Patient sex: M
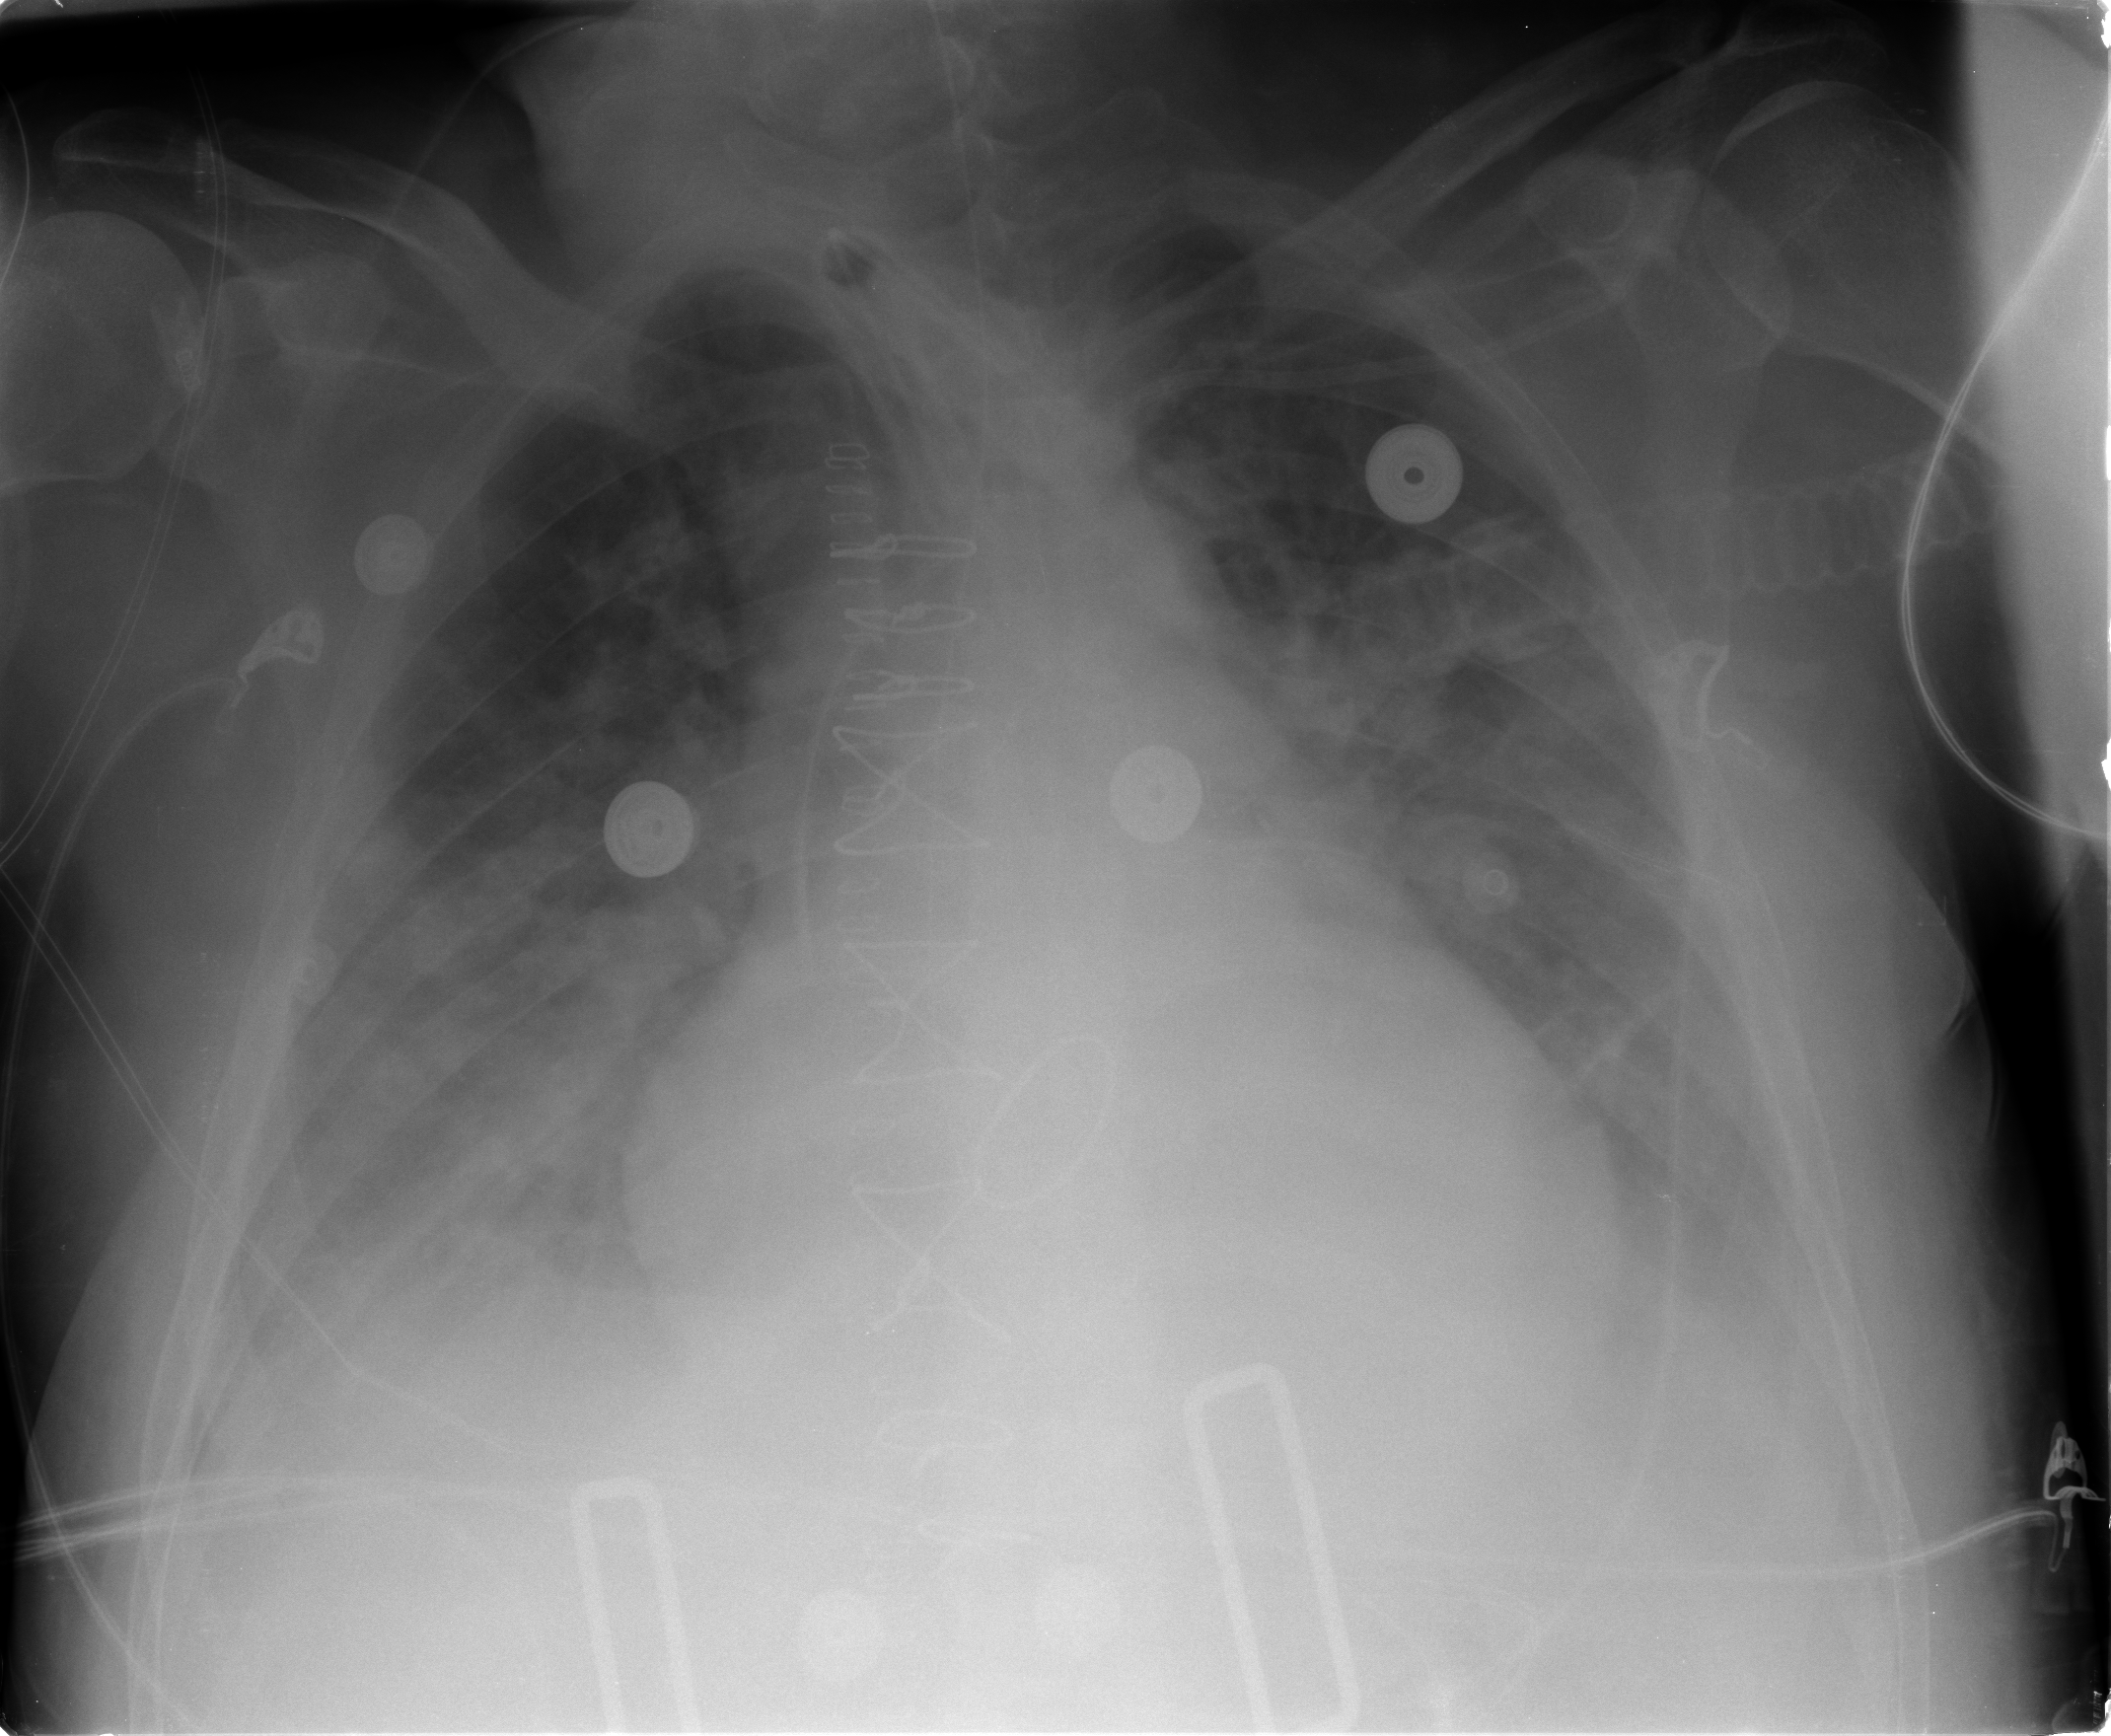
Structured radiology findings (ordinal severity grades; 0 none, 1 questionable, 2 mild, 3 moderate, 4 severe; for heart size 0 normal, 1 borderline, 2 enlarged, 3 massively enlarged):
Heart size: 2
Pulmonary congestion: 2
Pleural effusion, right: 2
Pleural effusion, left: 2
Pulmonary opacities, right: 2
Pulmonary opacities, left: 2
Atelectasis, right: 2
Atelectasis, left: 2